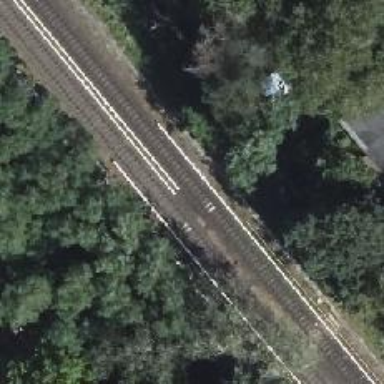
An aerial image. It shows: Historic light rail railway that is electrified.